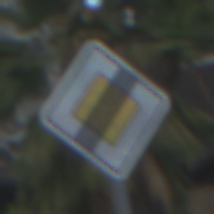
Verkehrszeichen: EndeVorfahrtsstrasse
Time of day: MorningAfternoon
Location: Outdoor (Suburban)
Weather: PartlyCloudy
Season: NotSpecified
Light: Natural